Milling tool wear sample.
Tool blade image: 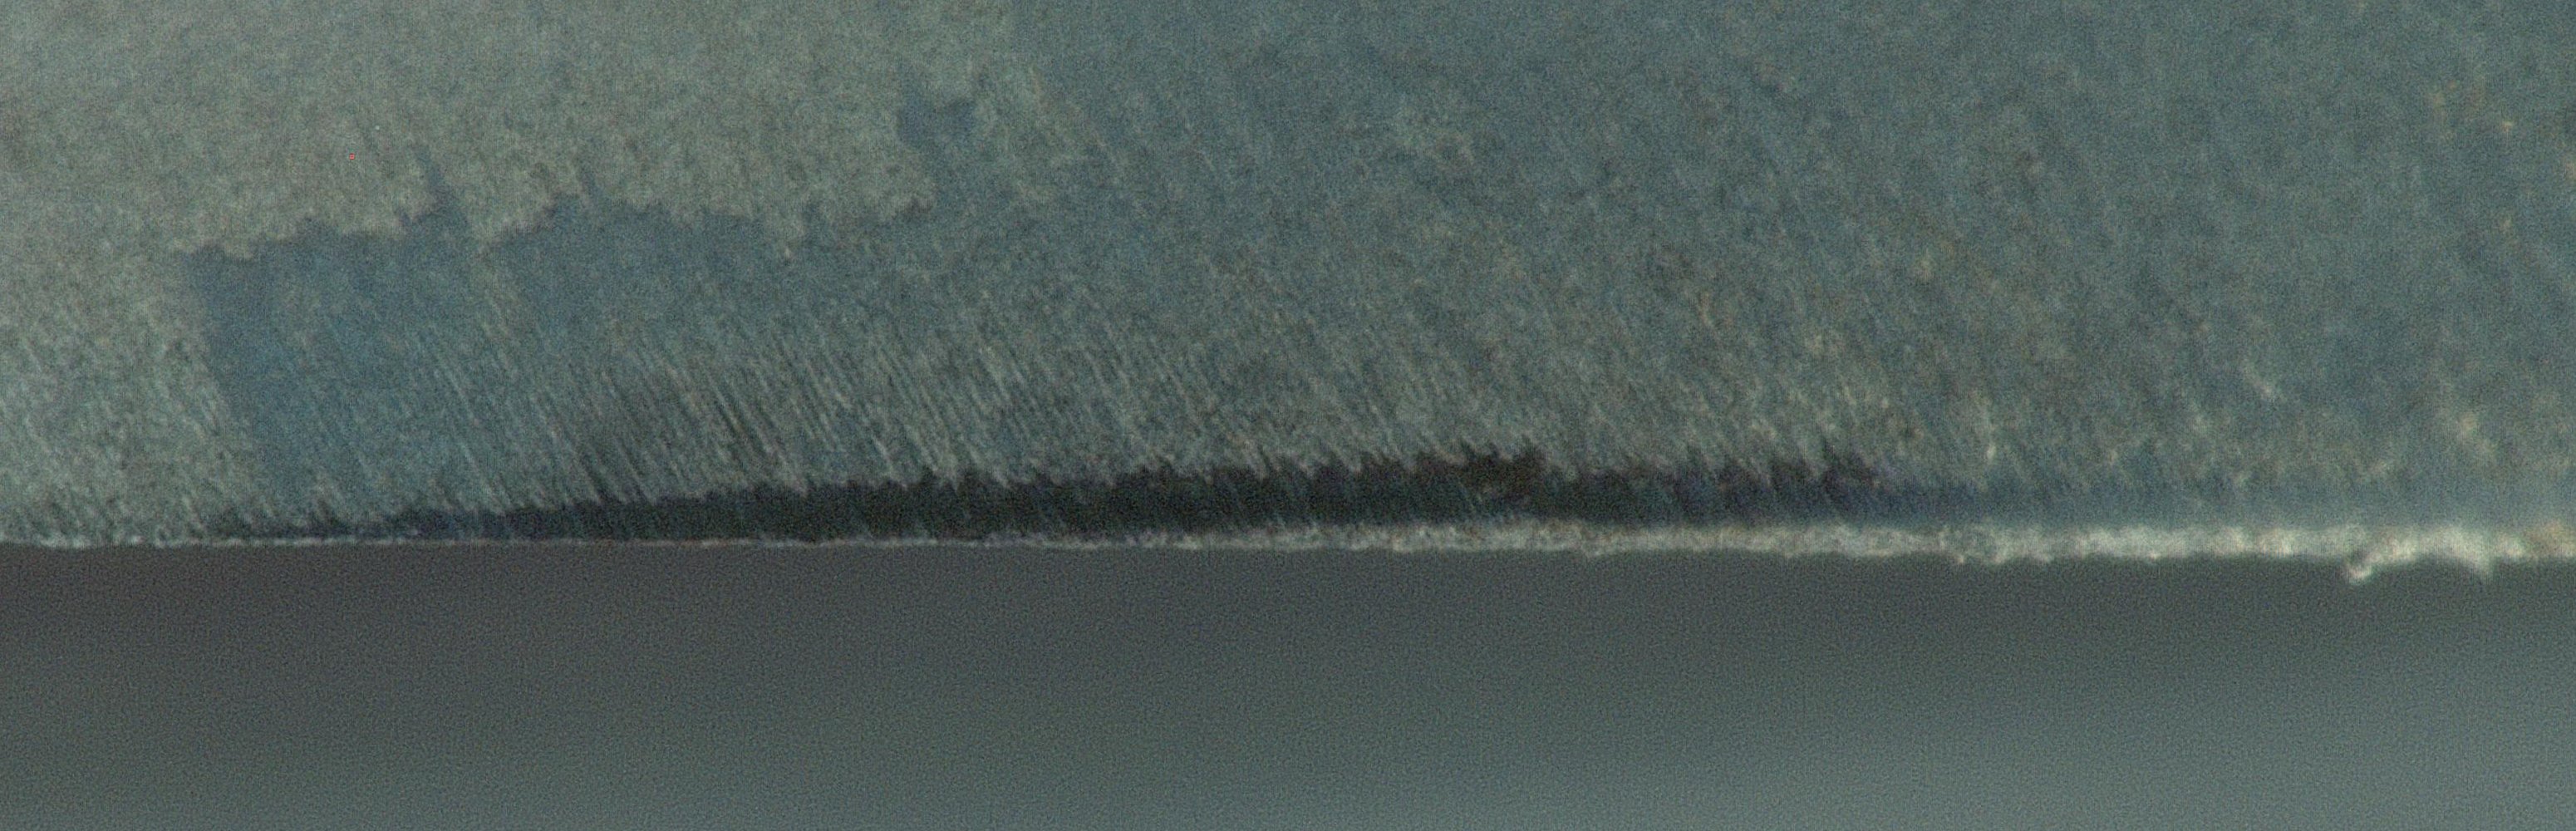
Chip image: 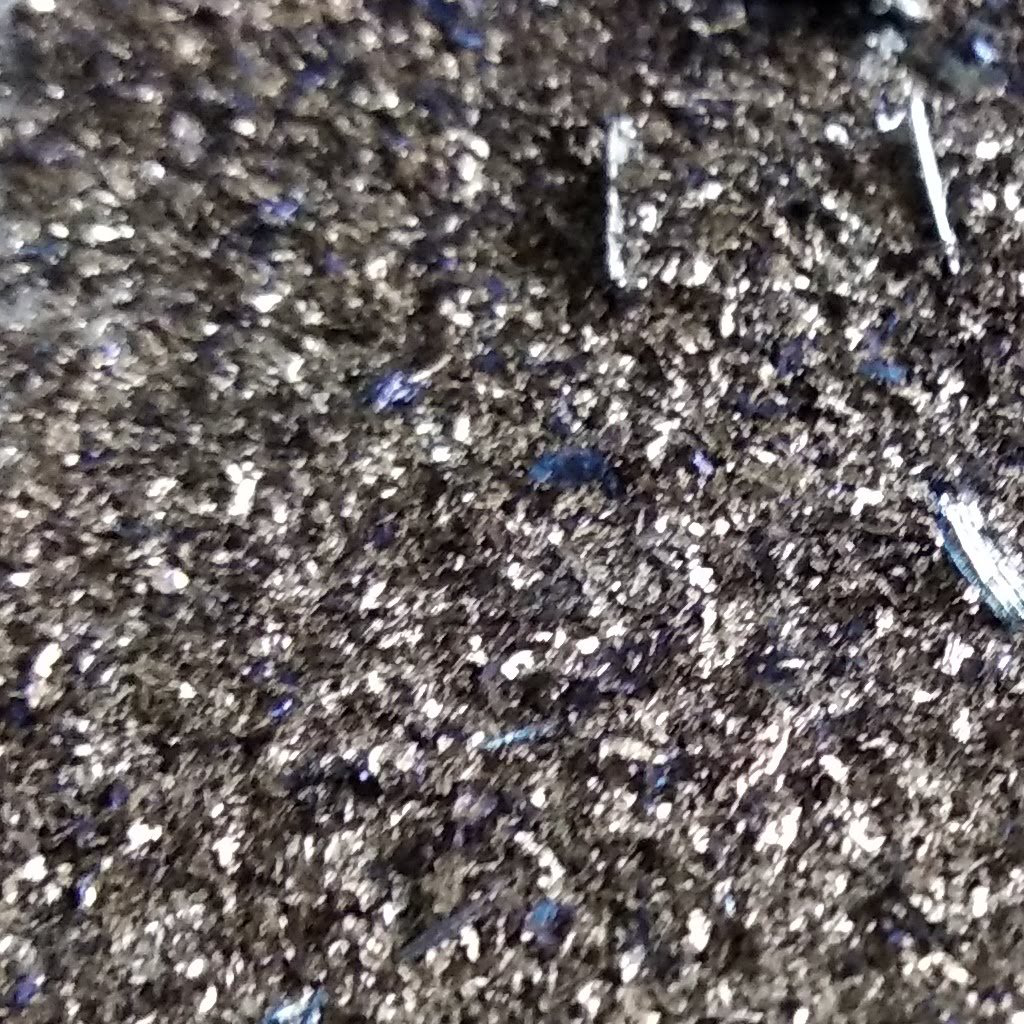
Workpiece image: 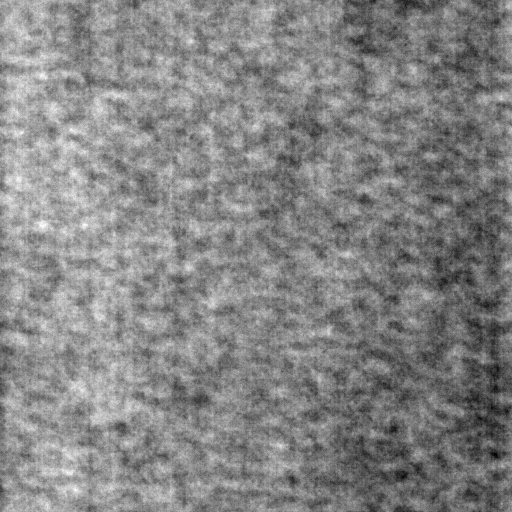
Tool wear state: used
Gaps: 0
Flank wear: 81.63
Overhang: 23.85
Force-signal Mel-spectrograms (X, Y, Z axes): 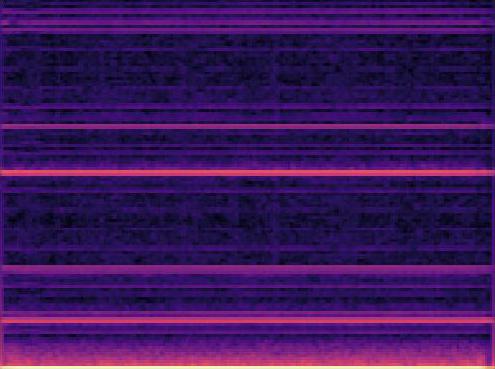 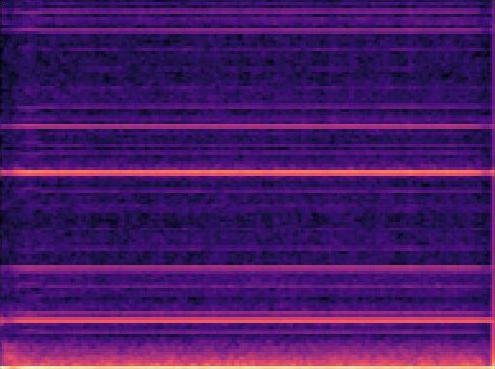 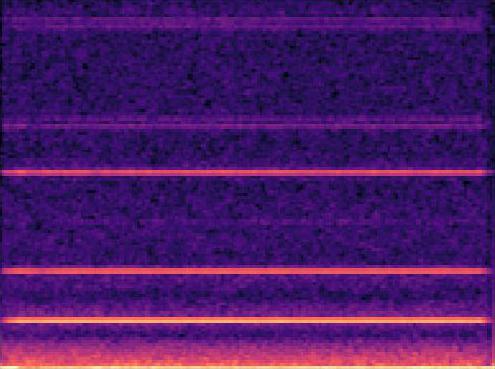
Force-signal scalograms (X, Y, Z axes): 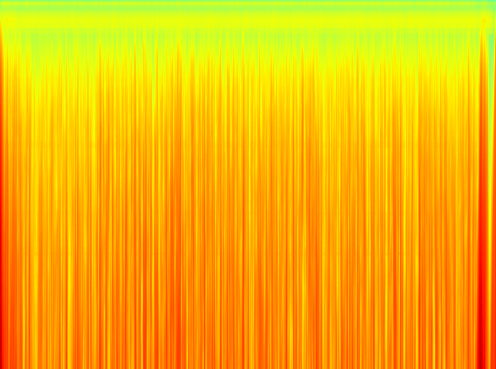 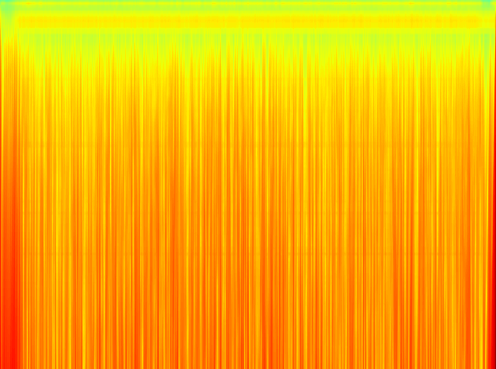 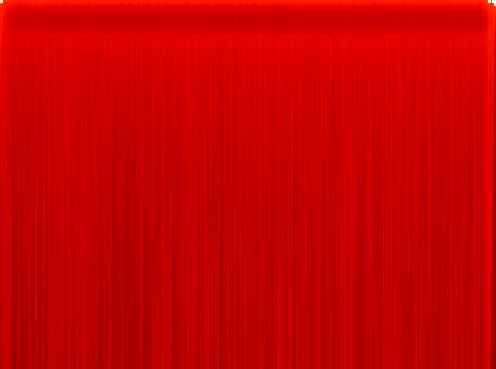
Force phase: steady_state_stabilization_wear